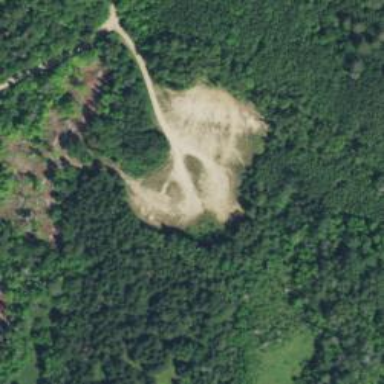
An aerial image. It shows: Quarry area.